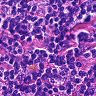
Metastatic tissue present: no